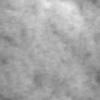
Label: no_change